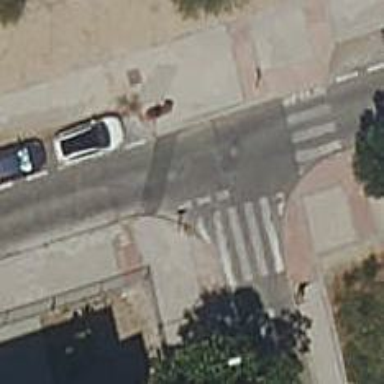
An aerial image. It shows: Zebra crossing on the road.